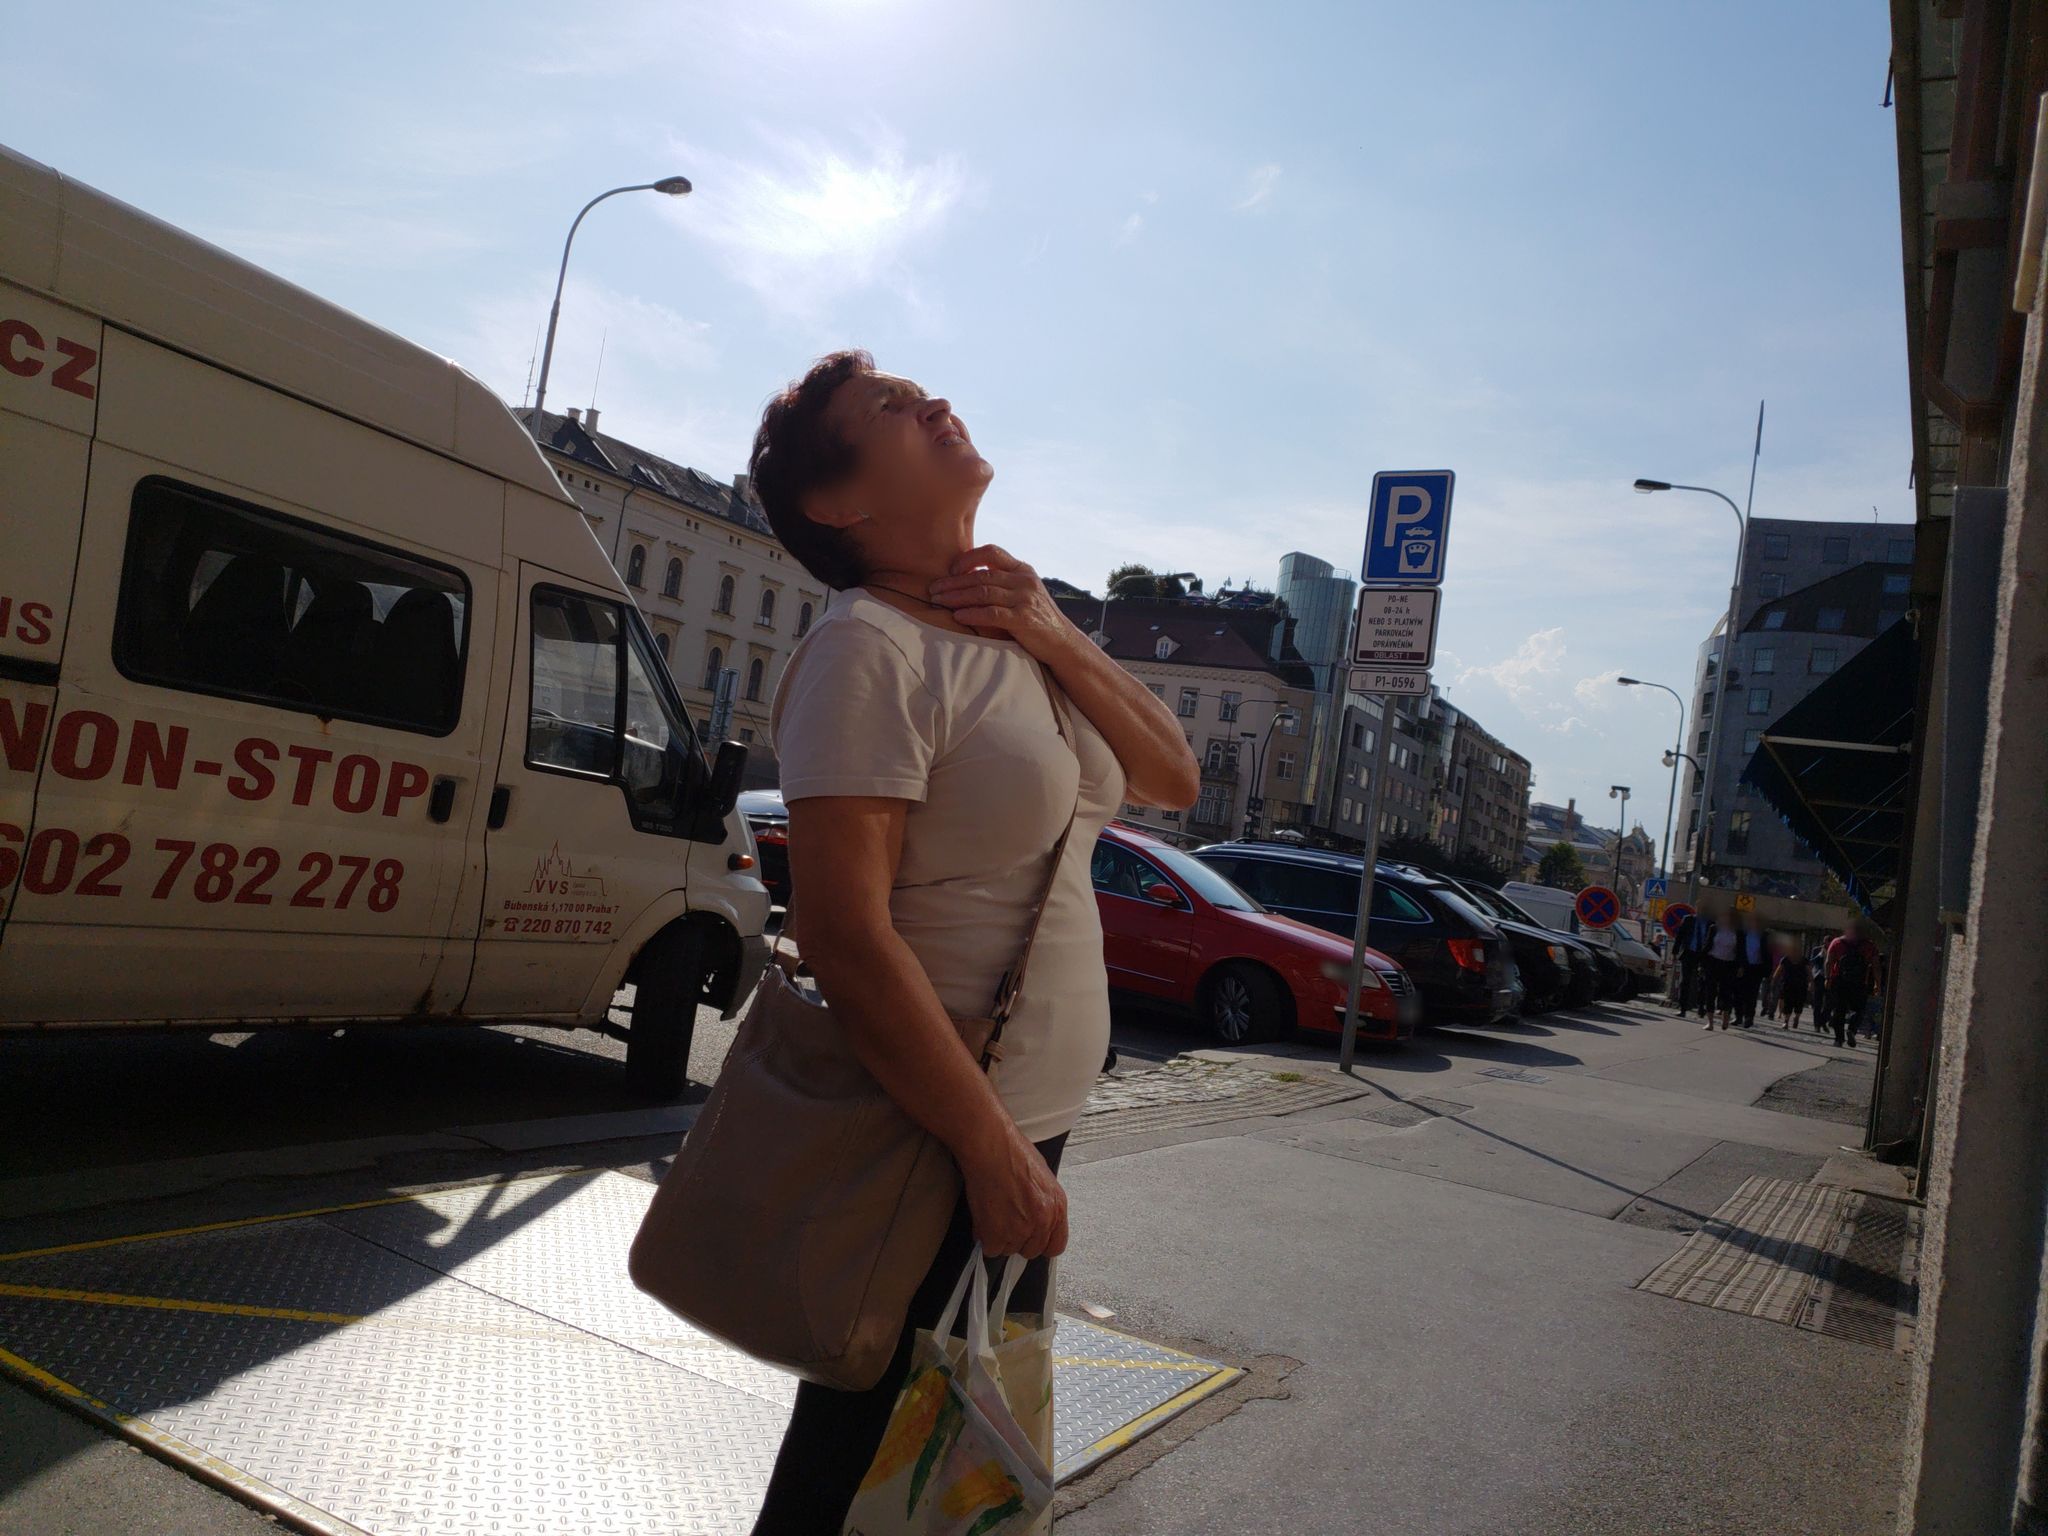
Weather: clear
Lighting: day
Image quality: good
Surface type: walking surface
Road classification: pedestrian, footway
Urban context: urban centre
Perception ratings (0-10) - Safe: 0.67, Lively: 3.49, Beautiful: 4.29, Boring: 1.75, Depressing: 4.8, Wealthy: 3.75